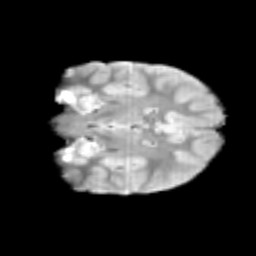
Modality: T2w
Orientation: coronal
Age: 9
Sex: female
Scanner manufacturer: siemens
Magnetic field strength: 3 T
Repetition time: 3.8 s
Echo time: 0.07 s